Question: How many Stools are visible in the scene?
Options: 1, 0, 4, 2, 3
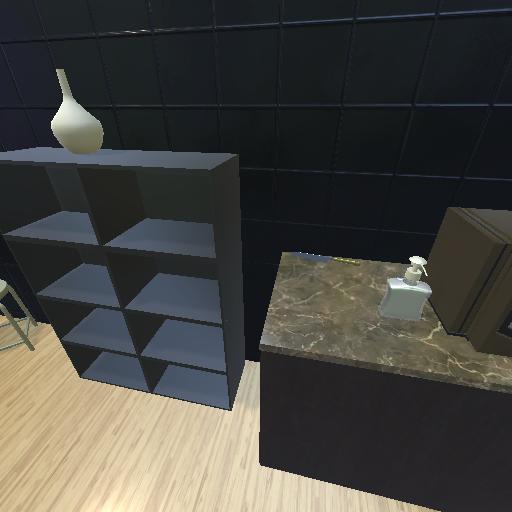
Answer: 1